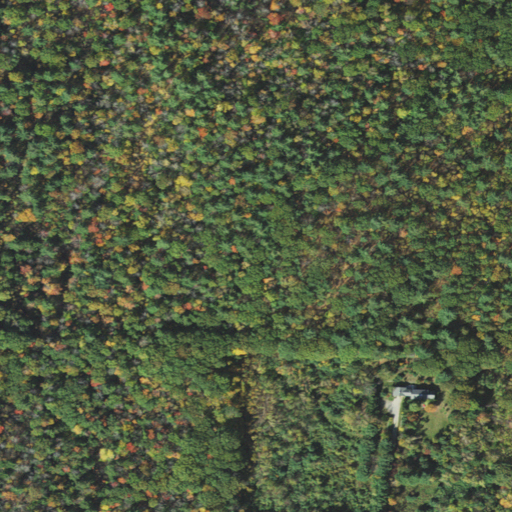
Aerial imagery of mountain in New Hampshire named Davis Hill containing mixed forest, evergreen forest, woody wetlands, pasture, deciduous forest, and open development